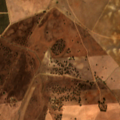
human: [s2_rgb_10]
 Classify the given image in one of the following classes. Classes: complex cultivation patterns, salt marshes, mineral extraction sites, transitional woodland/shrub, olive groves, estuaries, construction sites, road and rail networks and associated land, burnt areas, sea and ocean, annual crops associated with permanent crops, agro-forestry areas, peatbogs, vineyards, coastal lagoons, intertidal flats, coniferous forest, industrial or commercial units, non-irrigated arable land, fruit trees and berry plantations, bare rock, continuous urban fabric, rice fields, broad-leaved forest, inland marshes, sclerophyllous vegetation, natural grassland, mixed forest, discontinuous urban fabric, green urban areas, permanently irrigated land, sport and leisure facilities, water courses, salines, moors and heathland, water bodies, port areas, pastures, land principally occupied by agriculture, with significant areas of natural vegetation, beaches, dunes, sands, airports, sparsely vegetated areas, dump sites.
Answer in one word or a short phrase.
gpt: non-irrigated arable land, permanently irrigated land, olive groves